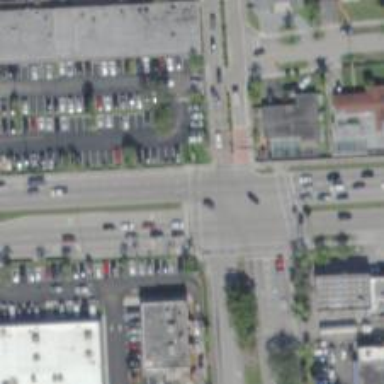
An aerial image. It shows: Marked road crossing.